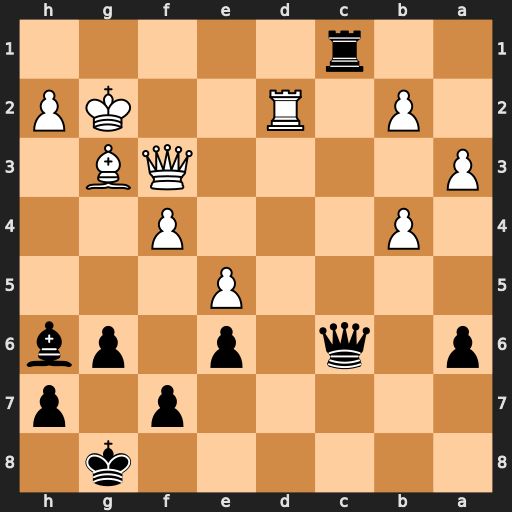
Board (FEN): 6k1/5p1p/p1q1p1pb/4P3/1P3P2/P4QB1/1P1R2KP/2r5
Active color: b
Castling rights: -
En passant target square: -
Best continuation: Rg1+ Kxg1 Qxf3